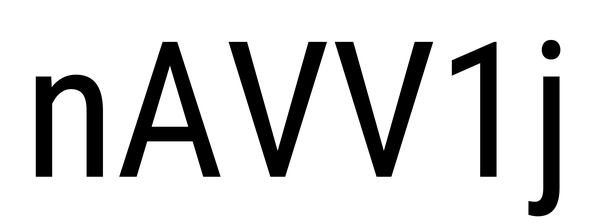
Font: Roboto_Condensed_Regular